Question: How to set varchar, text, int default to NULL in Mysql?
I have a table, some columns are optional for the user to fill.
I want to set the default to NULL if the user didn't fill any thing.
I try to do it in PHPMyAdmin, but I got error '#1067 - Invalid default value'

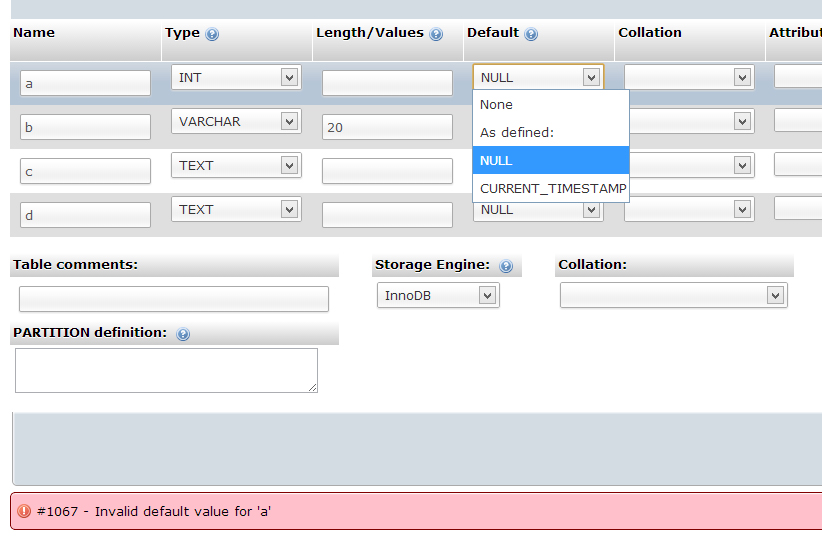
Answer: Make sure that the option Null for the column be checked.